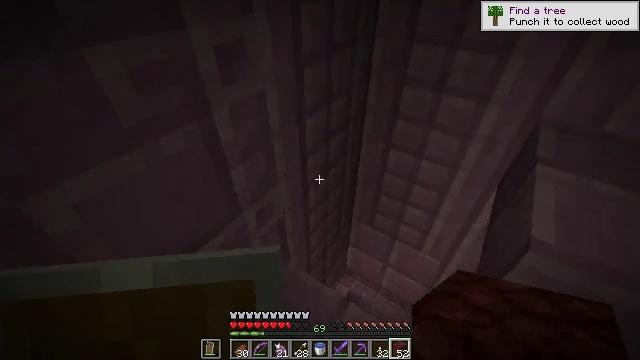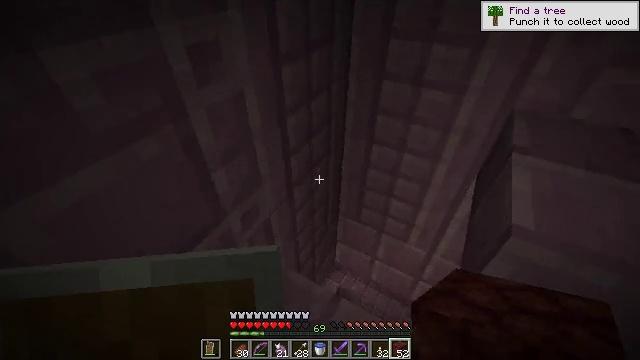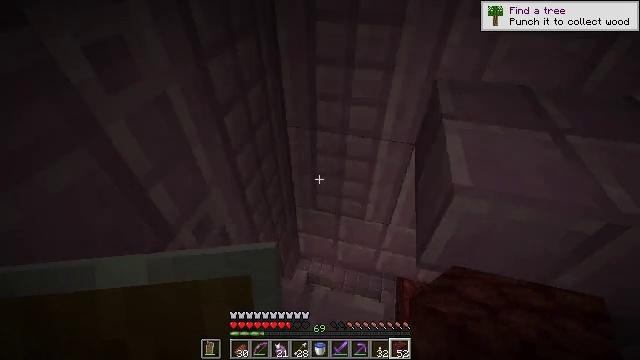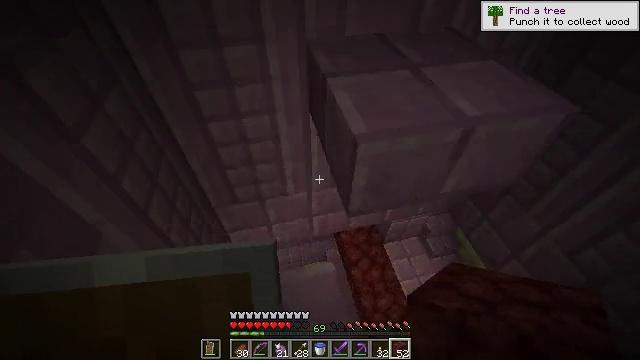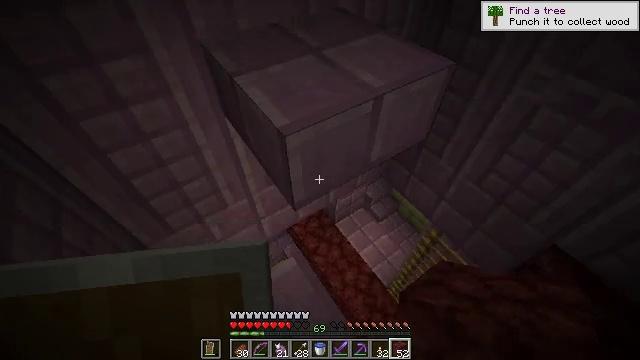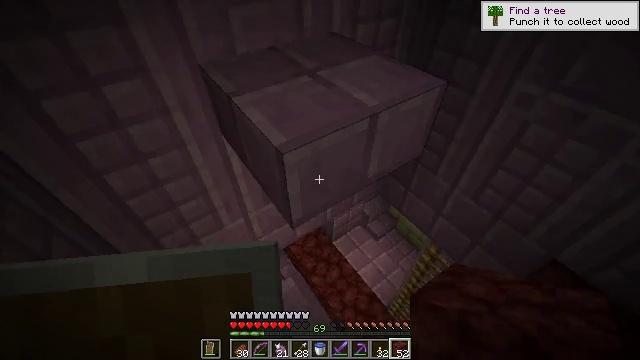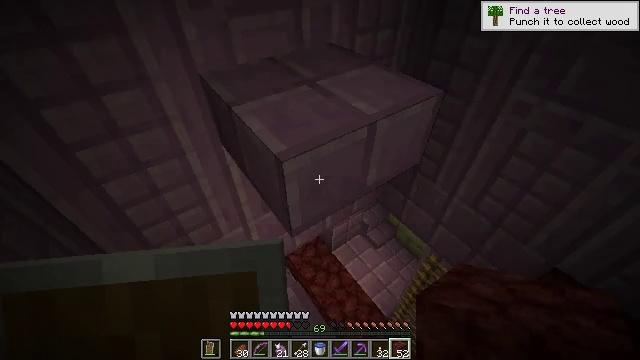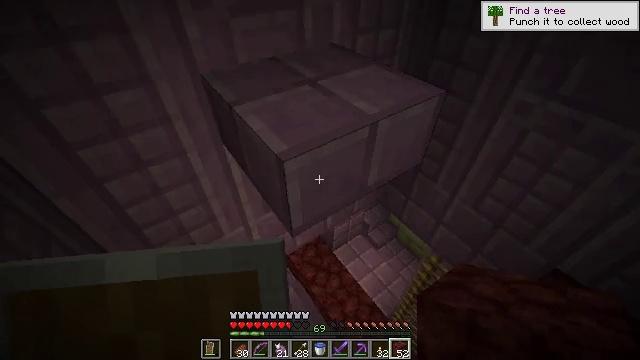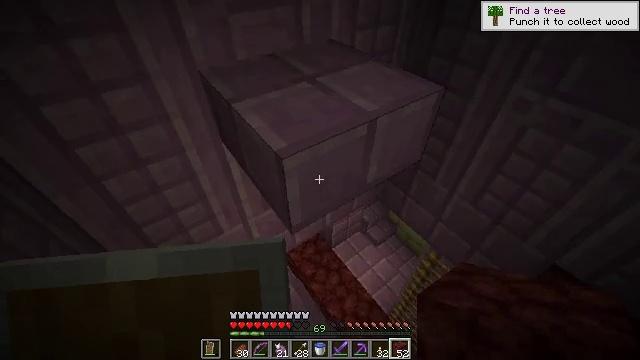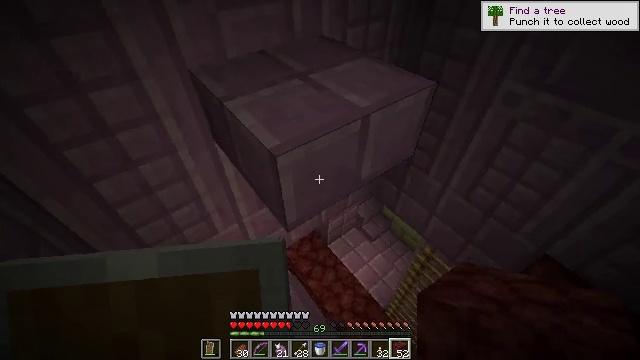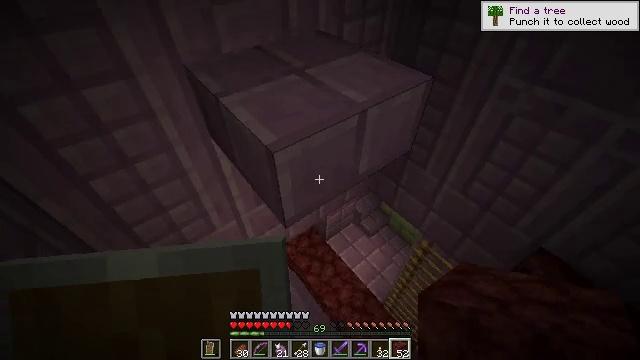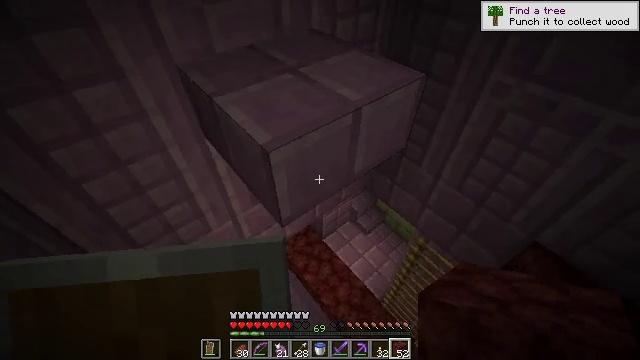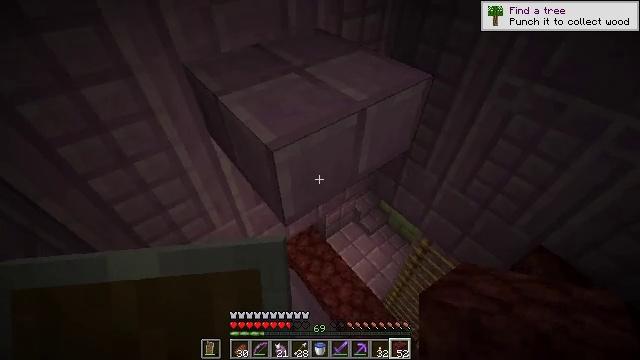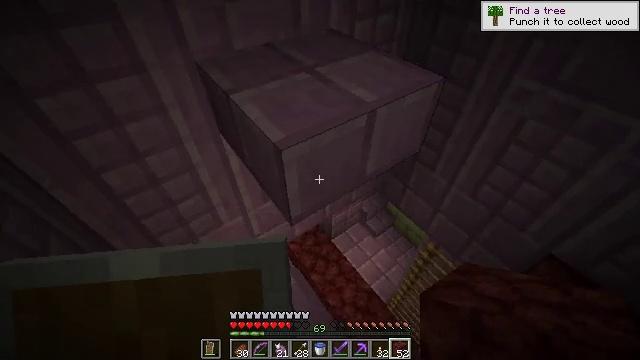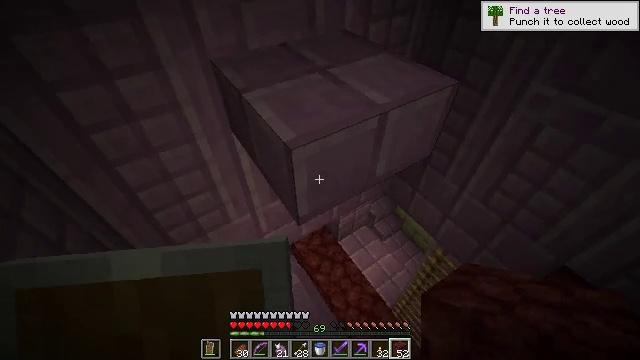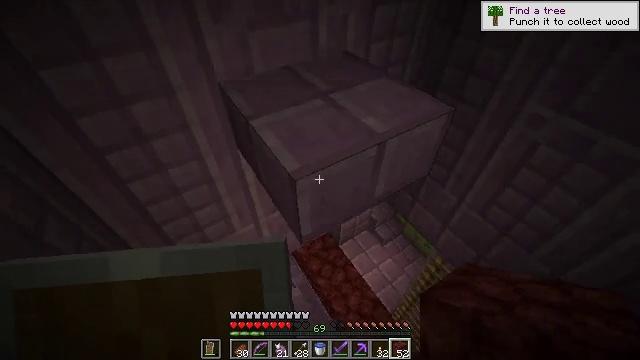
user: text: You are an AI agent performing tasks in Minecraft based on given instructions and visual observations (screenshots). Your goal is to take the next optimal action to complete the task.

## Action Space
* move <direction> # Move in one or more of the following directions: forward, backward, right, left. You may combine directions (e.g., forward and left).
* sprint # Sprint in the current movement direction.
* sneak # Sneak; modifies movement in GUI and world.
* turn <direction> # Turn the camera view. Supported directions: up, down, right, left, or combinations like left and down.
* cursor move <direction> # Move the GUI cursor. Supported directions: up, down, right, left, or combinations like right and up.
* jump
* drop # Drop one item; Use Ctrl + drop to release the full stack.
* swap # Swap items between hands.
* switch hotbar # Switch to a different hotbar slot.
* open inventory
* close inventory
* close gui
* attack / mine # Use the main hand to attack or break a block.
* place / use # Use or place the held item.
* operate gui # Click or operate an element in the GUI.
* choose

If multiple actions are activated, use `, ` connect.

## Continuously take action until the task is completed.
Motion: motion action
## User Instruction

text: Attack the purpur slab to gather it.
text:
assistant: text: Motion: turn right
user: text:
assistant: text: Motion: turn right and down
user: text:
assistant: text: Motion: turn right and down
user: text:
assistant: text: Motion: turn right and down
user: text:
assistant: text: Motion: turn right and up
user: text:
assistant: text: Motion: turn up
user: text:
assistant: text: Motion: no_op
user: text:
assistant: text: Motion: no_op
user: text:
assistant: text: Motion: turn right
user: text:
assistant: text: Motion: no_op
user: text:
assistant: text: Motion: turn right
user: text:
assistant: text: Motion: turn left
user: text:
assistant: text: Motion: turn left
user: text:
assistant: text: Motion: turn left
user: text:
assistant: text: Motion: move forward, jump
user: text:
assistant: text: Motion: move forward, turn left and up, jump
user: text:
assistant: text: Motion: move forward, turn left and up, jump
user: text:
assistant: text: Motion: move forward, turn left, jump
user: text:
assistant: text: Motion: move forward, turn left, jump
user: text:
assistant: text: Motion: move forward, turn up, jump
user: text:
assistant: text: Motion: move forward, turn right and up, jump
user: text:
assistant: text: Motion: move forward
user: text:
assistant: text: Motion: move forward
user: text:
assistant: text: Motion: move forward, turn right
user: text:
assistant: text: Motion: turn right
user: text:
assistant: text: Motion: turn right and down
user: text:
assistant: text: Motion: turn right and down
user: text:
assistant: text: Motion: turn right and down
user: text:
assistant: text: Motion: turn right and up
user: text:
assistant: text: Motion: turn up